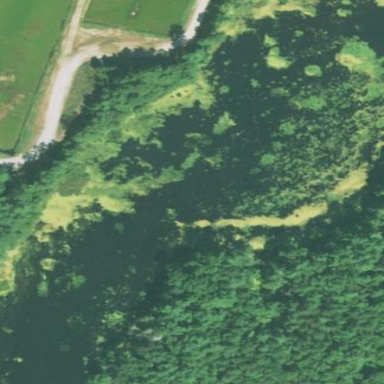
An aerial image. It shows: Marsh wetland.